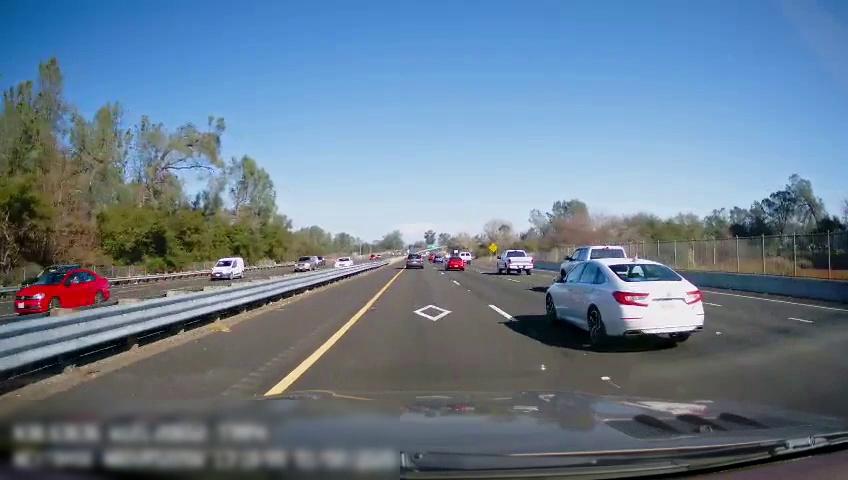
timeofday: Day
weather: Sunny
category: Drivable Space
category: Drivable Space
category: Vehicles | SUV
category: Vehicles | Van
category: Vehicles | Truck
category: Vehicles | Car
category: Vehicles | Truck
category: Vehicles | Car
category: Vehicles | Car
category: Vehicles | Car
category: Vehicles | Van
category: Vehicles | SUV
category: Vehicles | Car
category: Lanes | Current Lane
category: Lanes | Current Lane
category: Lanes | Current Lane
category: Lanes | Alternate Lane
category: Lanes | Alternate Lane
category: Traffic | Signs